Question: What is the value of the measurement in the image?
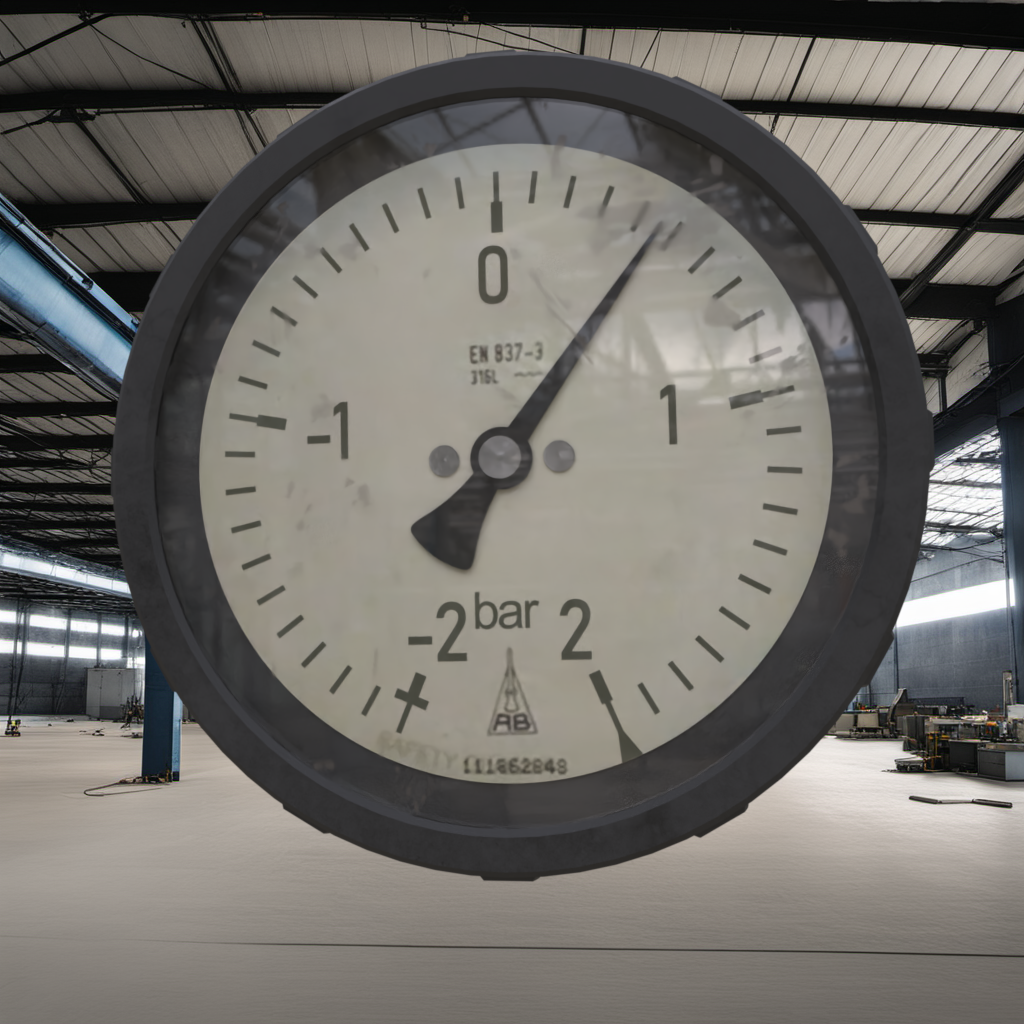
Answer: The result is 0.48
Question: What is the reading range of this measurement?
Answer: The range is from -2 to 2
Question: What is the minimum and maximum value of the measurement shown in the image?
Answer: The minimum value is -2 and the maximum value is 2